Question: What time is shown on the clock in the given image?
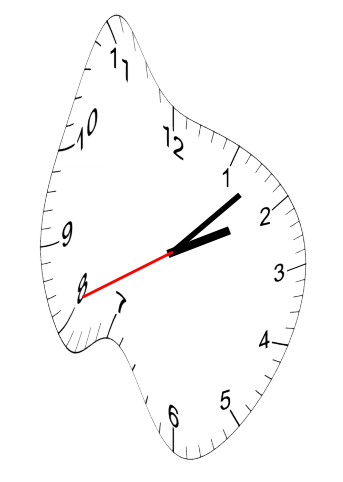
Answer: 02:07:41